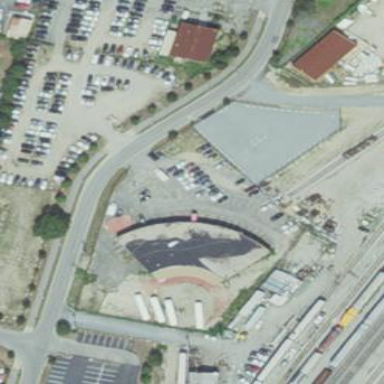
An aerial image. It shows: Parking area with fine gravel surface.